Interaction volume radius: 5 \u00c5
Interaction volume height: 35 \u00c5
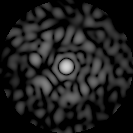
Disorder parameter: 0.8263